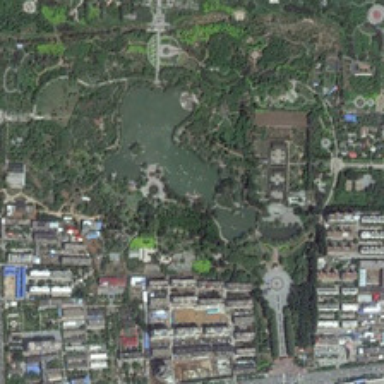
Many buildings are near a park with many green trees and a pond .